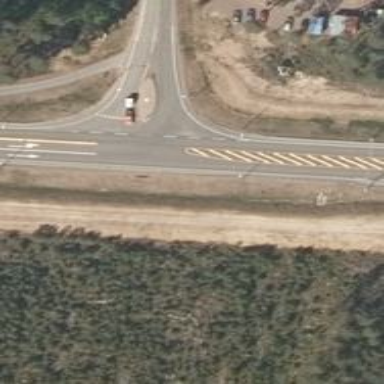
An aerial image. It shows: Asphalt road designated as trunk highway.